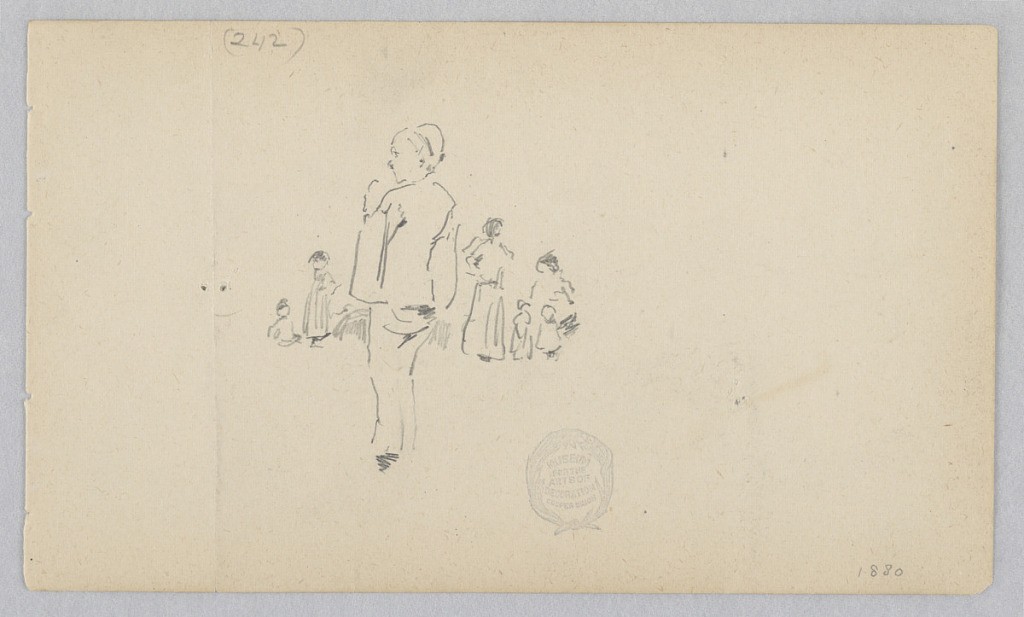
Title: Group of figures
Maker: Robert Frederick Blum, American, 1857–1903
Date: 1880
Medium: Graphite on wove paper
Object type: Drawing
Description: Sketch of a group of figures.